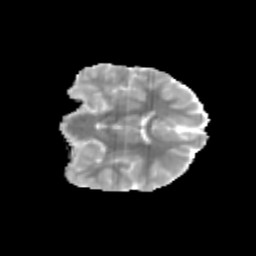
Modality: MD
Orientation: coronal
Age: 12
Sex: male
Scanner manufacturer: siemens
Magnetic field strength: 3 T
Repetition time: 3.8 s
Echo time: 0.07 s